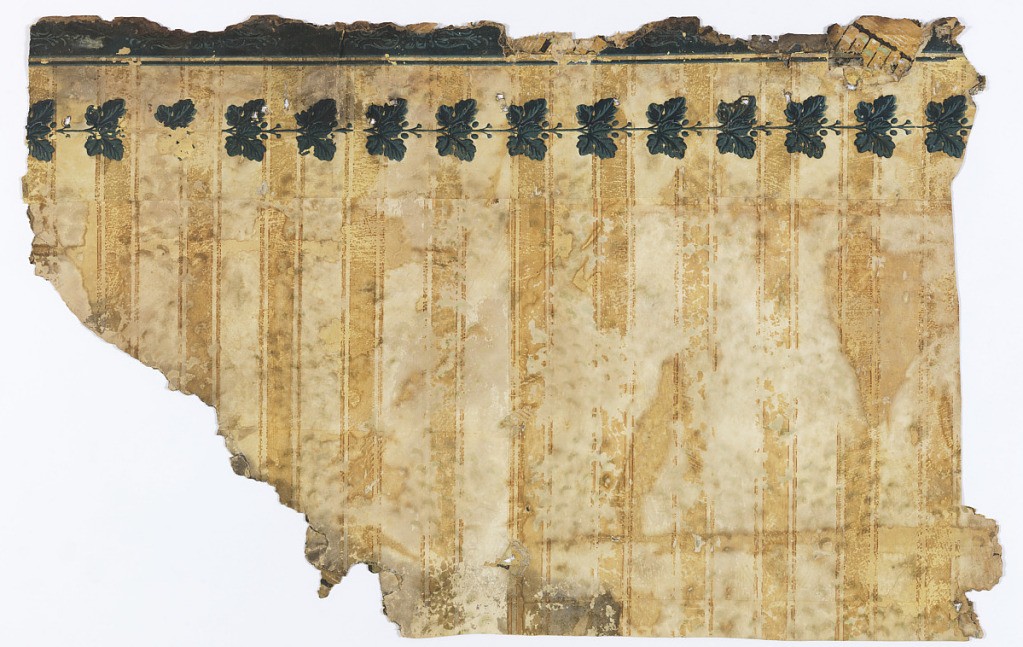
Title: Sidewall and border
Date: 1805–15
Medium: Block-printed and flocked on handmade paper
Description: Wide ocher striping printed on lighter ocher background. Foliate border across top edge. The border design is printed in flock on top of the sidewall paper that has been cut and pasted together.